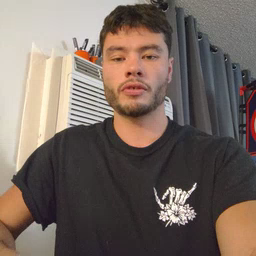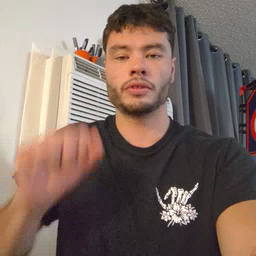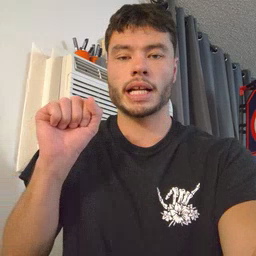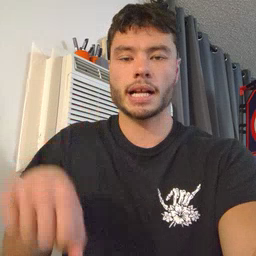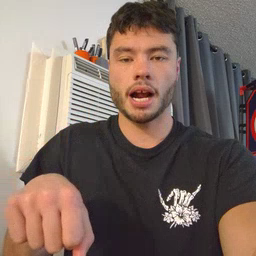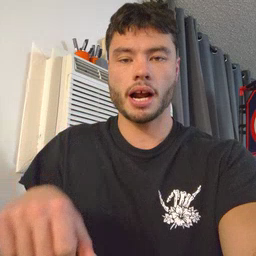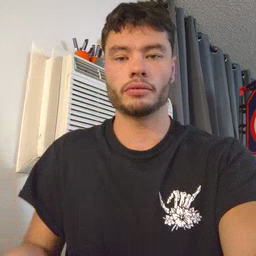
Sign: can